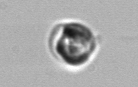
Label: Dinophyceae